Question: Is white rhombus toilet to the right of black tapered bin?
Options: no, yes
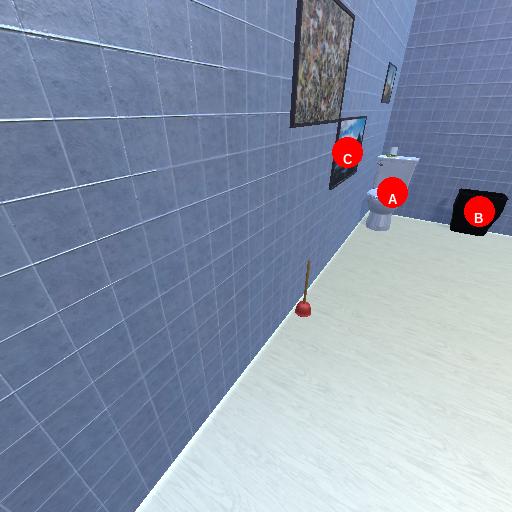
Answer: no